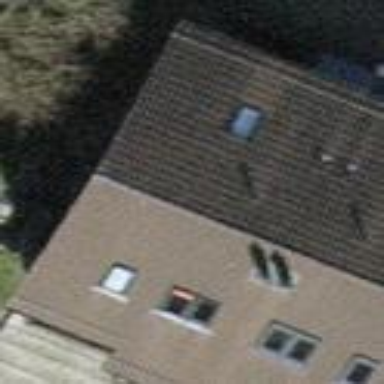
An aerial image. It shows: Terrace building with gabled roof.